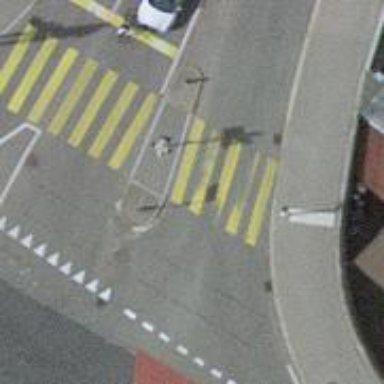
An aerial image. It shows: Secondary road with asphalt surface and separate sidewalk.